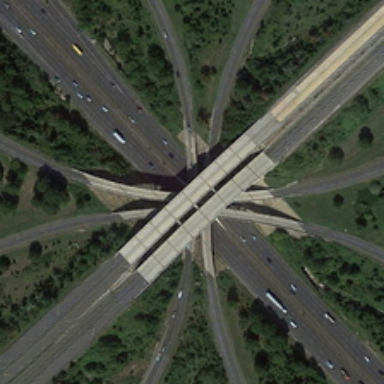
The grey of the open road through many dense green trees .